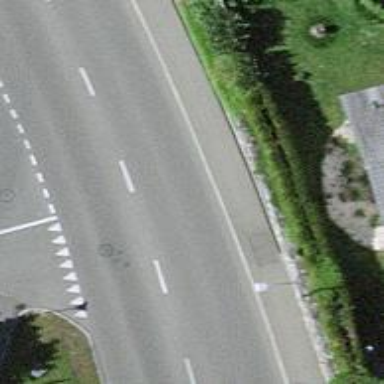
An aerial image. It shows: Tertiary road with designated cycle lane on the left.